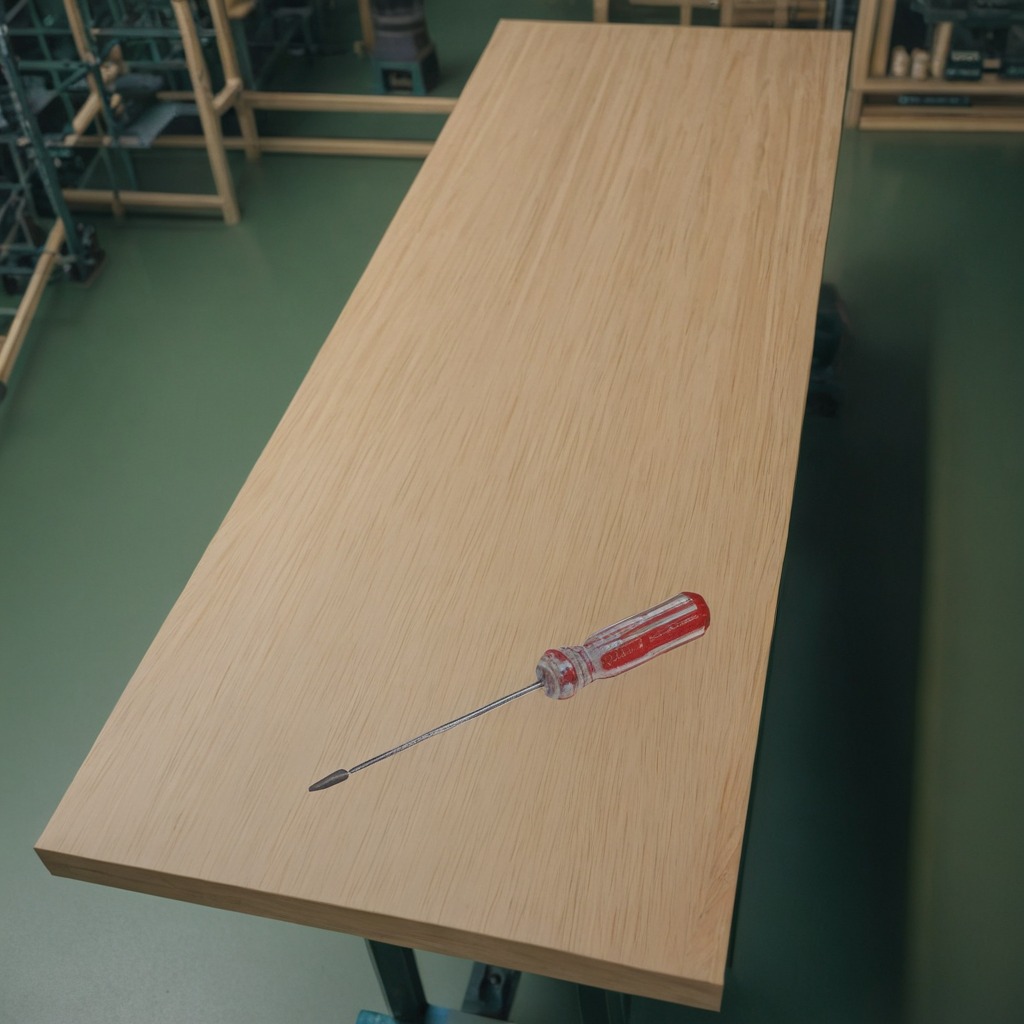
A screwdriver lying on a workbench inside a coastal fishing gear workshop